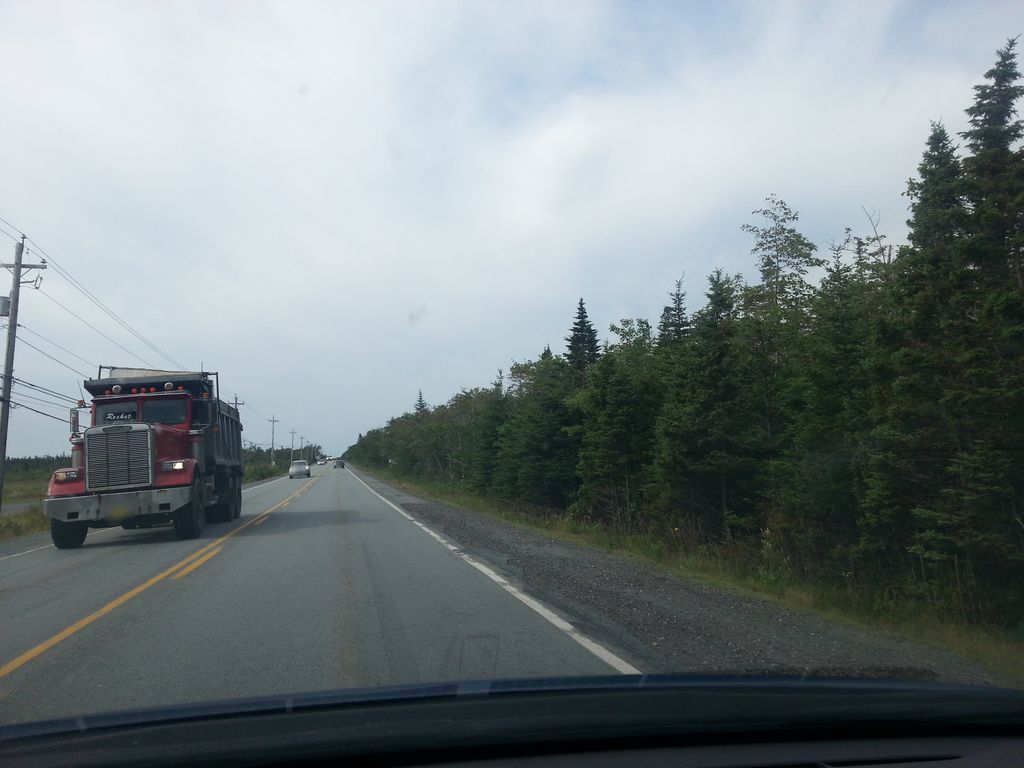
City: halifax